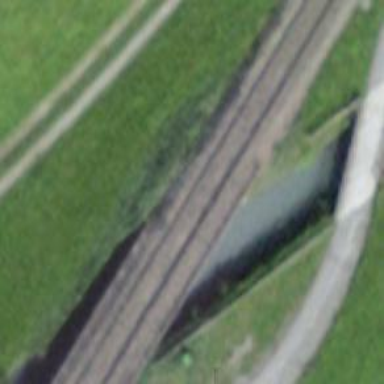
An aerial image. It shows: Railway bridge with electrified tracks and single rail.